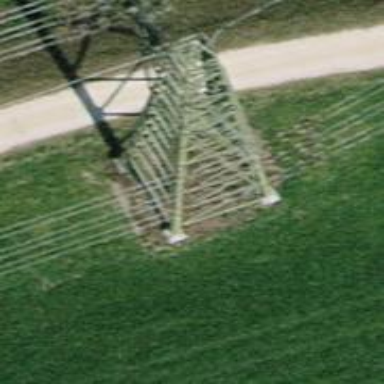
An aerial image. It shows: Power line is depicted.